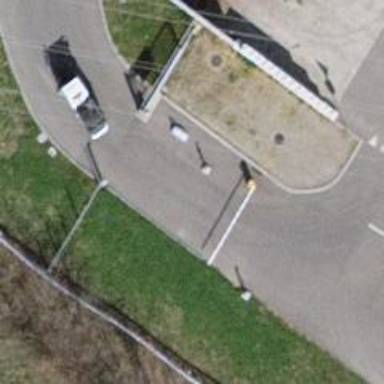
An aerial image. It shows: Lift gate barrier.